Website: macys
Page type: delivery-shipping
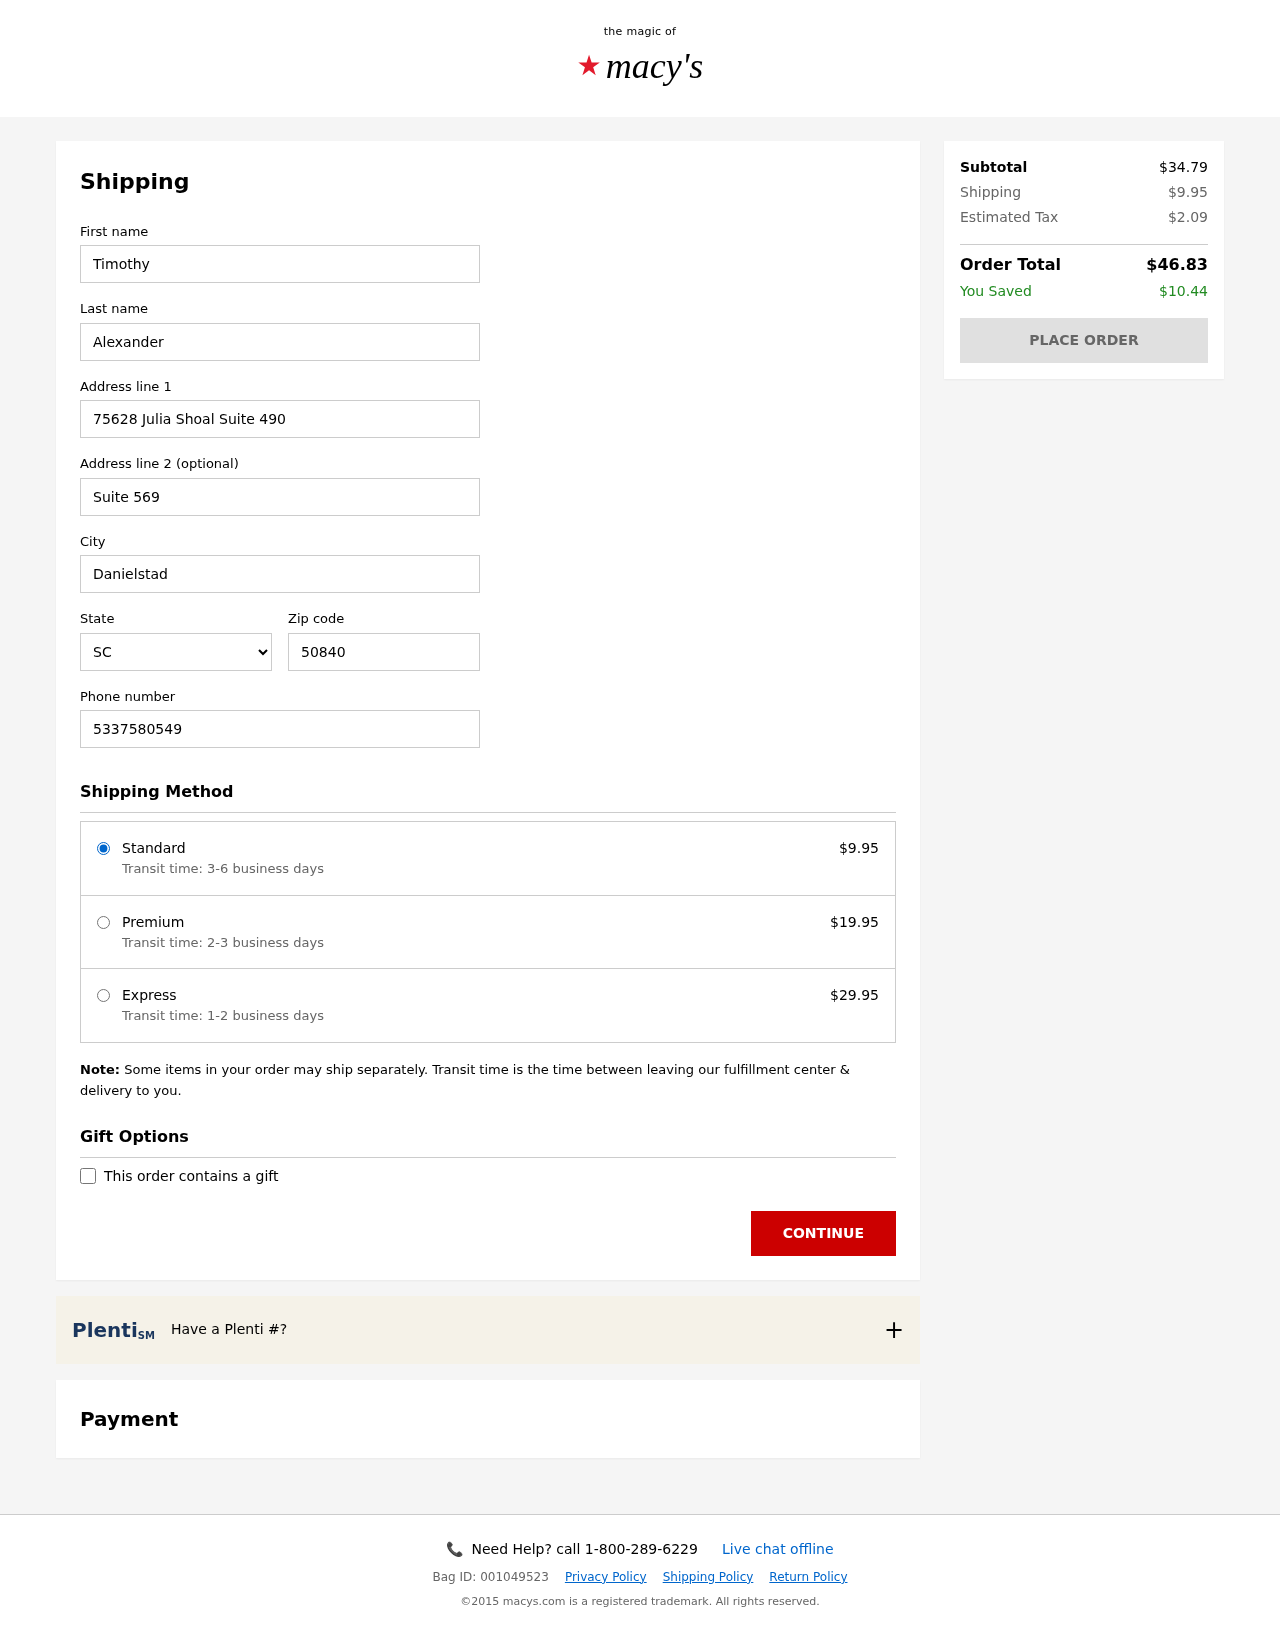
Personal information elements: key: PII_CITY
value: Danielstad
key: PII_FIRSTNAME
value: Timothy
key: PII_LASTNAME
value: Alexander
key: PII_PHONE
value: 5337580549
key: PII_POSTCODE
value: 50840
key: PII_STATE_ABBR
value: SC
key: PII_STREET
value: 75628 Julia Shoal Suite 490
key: PII_STREET2
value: Suite 569
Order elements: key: ORDER_SHIPPING_COST
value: $9.95
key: ORDER_SHIPPING_PREMIUM
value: $19.95
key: ORDER_SHIPPING_EXPRESS
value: $29.95
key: ORDER_SUBTOTAL
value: $34.79
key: ORDER_TAX
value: $2.09
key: ORDER_TOTAL
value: $46.83
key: ORDER_SAVINGS
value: $10.44